Interaction volume radius: 10 \u00c5
Interaction volume height: 40 \u00c5
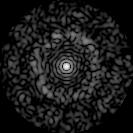
Disorder parameter: 0.8286